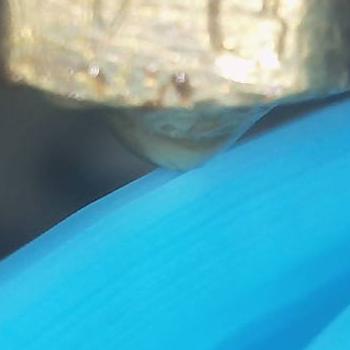
Flow rate: 74%